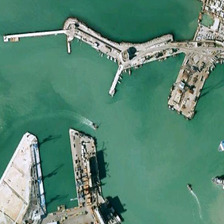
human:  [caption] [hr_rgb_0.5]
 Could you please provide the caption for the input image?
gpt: several boats are in a port with green ocean .

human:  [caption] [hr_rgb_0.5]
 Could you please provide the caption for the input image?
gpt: several boats are in a port with green ocean .

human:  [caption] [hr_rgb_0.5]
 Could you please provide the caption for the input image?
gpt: several boats are in a port with green ocean .

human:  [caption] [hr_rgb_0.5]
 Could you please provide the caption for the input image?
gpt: several boats are in a port with green ocean .

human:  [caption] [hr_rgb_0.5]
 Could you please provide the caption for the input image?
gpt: several boats are in a port with green ocean .